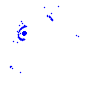
Particle: electron